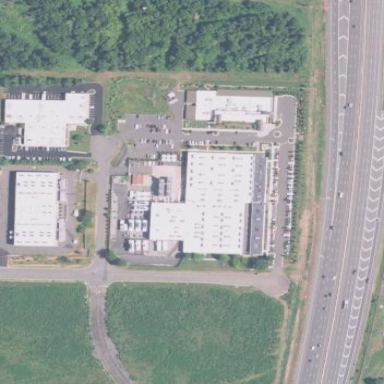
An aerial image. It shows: Data center building.